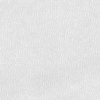
Atmospheric dust classification: dusty